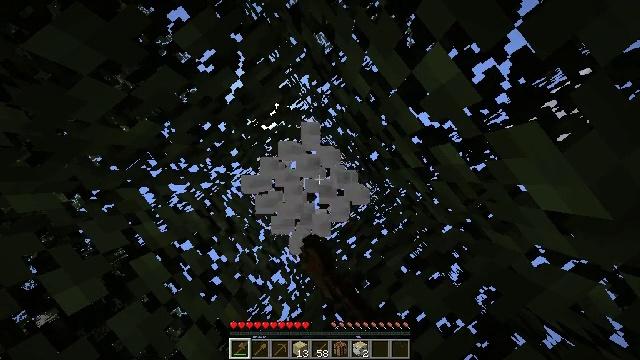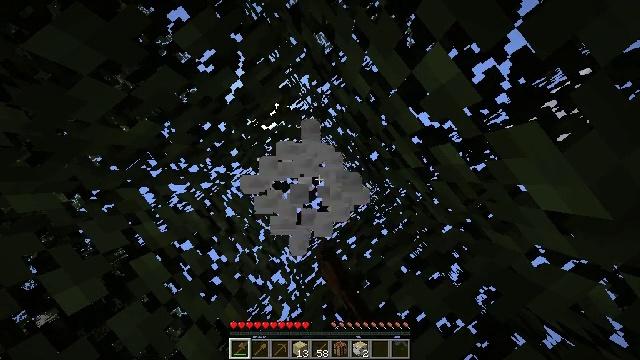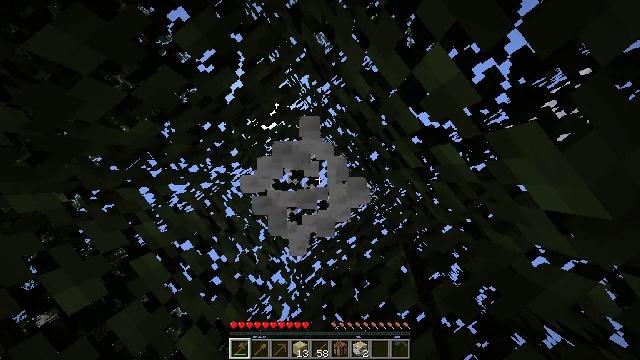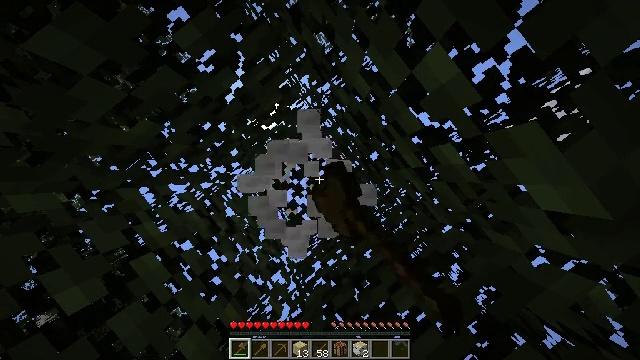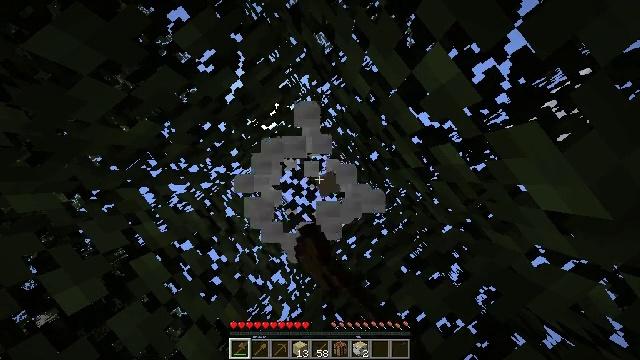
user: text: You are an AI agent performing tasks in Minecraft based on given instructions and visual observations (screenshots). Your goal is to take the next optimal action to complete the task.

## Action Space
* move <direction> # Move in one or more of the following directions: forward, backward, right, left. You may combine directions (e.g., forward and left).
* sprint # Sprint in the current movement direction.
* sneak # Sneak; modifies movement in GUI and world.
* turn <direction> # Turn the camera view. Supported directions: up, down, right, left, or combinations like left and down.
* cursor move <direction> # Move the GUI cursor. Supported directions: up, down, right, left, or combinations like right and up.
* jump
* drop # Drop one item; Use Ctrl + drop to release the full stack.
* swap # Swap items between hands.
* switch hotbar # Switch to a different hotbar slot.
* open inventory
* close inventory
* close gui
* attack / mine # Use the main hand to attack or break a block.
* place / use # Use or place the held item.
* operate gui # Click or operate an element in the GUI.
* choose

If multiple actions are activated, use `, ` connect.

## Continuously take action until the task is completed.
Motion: motion action
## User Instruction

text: Harvest birch logs from birch trees.
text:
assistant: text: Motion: attack / mine
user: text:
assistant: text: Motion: attack / mine
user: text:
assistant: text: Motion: attack / mine
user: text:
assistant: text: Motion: attack / mine
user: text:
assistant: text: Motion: attack / mine